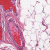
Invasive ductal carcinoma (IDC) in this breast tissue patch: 0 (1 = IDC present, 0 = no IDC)